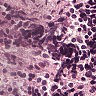
Metastatic tissue present: no